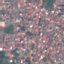
Land use / land cover: Residential